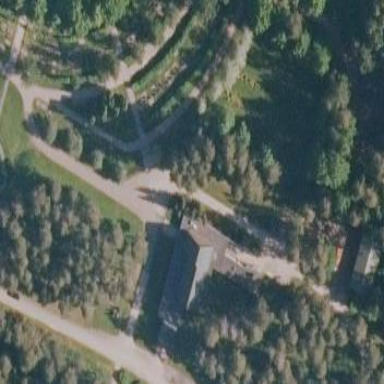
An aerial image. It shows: Chapel building.